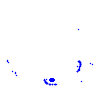
Particle: electron